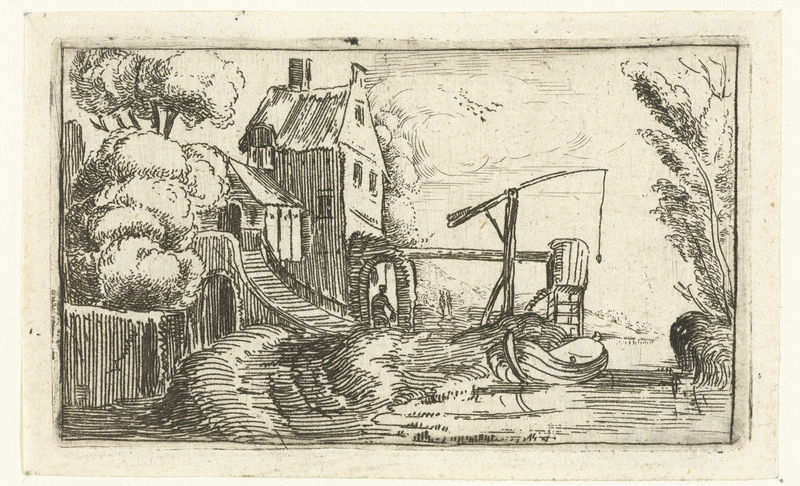
Titel: Huis of fabriek aan een kanaal
Künstler: Esaias van de Velde
Standort: Amsterdam
Institution: Rijksmuseum
Schlagwörter: fluss, zeichnung, mühle, boot, tor, kran